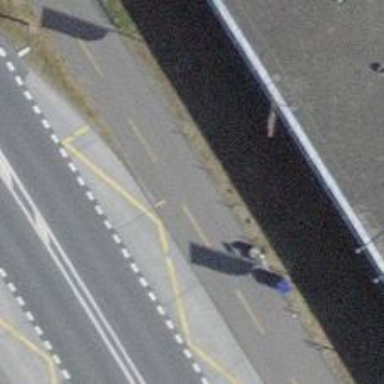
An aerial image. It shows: Bus stop with asphalt surface. This public transport platform is perfect for commuters to wait for their ride.